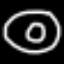
Label: donut